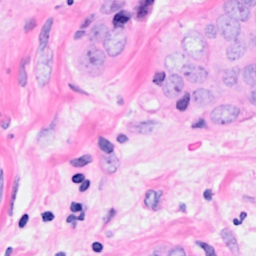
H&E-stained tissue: Breast